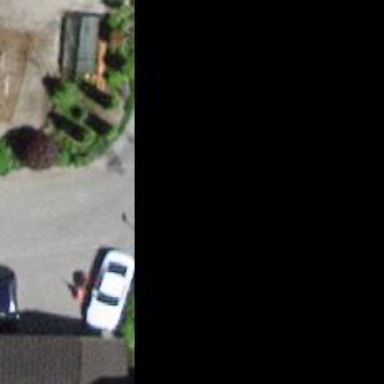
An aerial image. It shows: Driveway leading to service road.